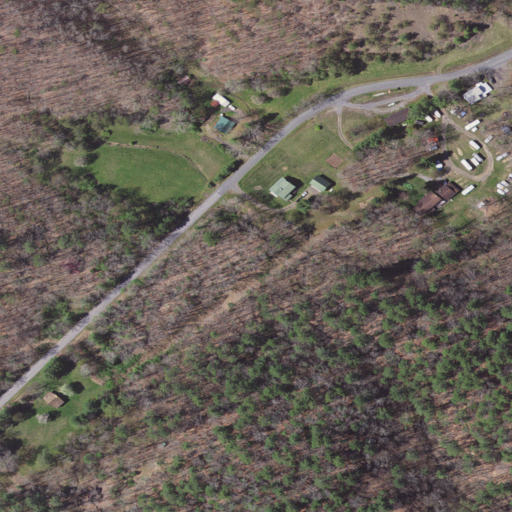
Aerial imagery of valley in Virginia named Ash Cabin Hollow containing deciduous forest, mixed forest, open development, evergreen forest, pasture, low intensity development, medium intensity development, and barren land